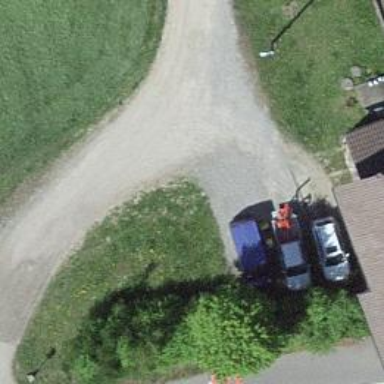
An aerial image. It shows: Unclassified road with compacted surface.